Question: Im trying to check for memory leaks by using a HPROF File from eclipses DDMS view.
I tried using MAT to read a .hprof saved to disk but got error:
'''
Error opening heap dump 'com.myapp.myapp.hprof'. Check the error log for further details.
Error opening heap dump 'com.myapp.myapp.hprof'. Check the error log for further details.
Unknown HPROF Version (JAVA PROFILE 1.0.3) (java.io.IOException)
Unknown HPROF Version (JAVA PROFILE 1.0.3)
'''
So i followed a solution in another post on StackOverflow which told me to change the preferences
> Android > DDMS > HPROF Action : View In Eclipse
But that just displays the file as an unreadable text file:

Im assuming its supposed to be easier to understand than that so what am I doing wrong?
I read in other posts about using something called hprov-conv.exe i tried to open that, it flashed a screen then closed (even when opening as an administrator) so i dont know how to use that.
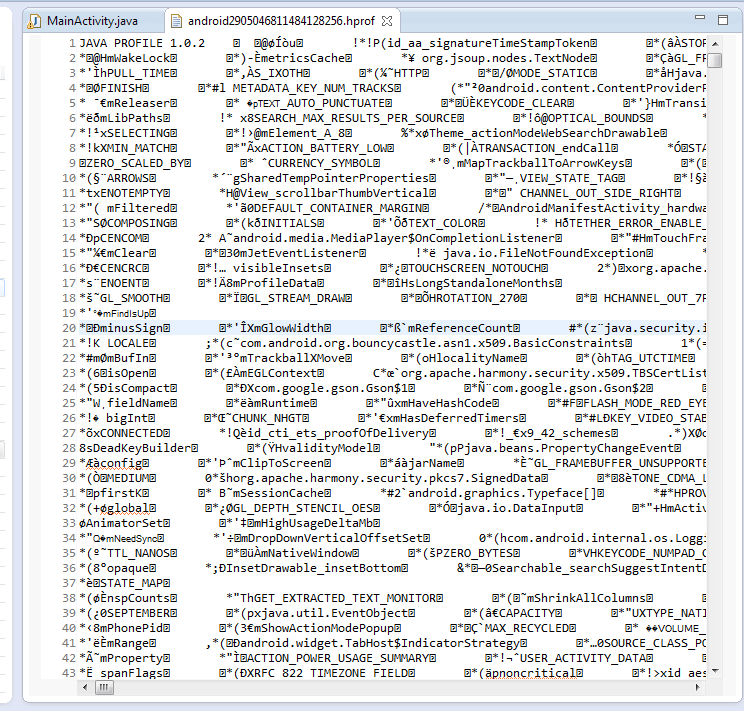
Answer: The "Open in Eclipse" option will only work if you are using the MAT Eclipse plugin. The <URL> shows the "Update Site" link, which you can add to Eclipse via Help > Install New Software > Add.